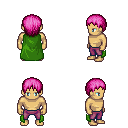
a pixel art fantasy rpg character, male body template, human, tanned skin, green cape, magenta pants, pink plain hairstyle, four views (front, back, left, right), 2x2 character sprite sheet, small pixel art, hard edges, no anti-aliasing